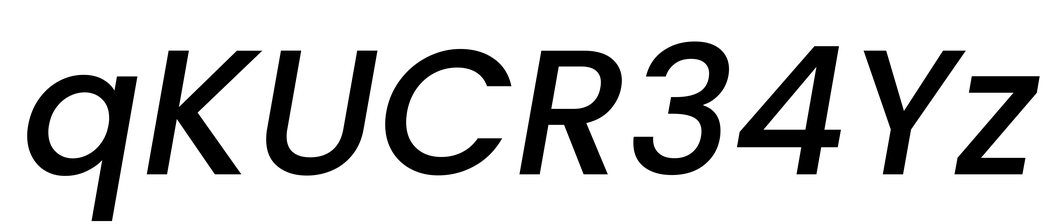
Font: Poppins-MediumItalic